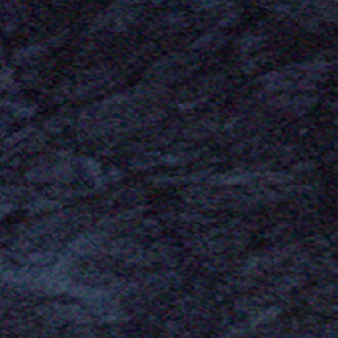
Label: other